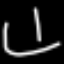
Label: line